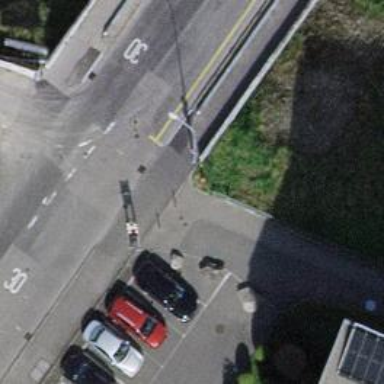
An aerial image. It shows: Bollard.